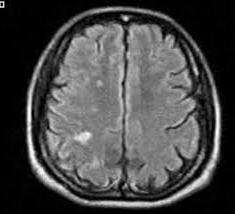
Label: notumor